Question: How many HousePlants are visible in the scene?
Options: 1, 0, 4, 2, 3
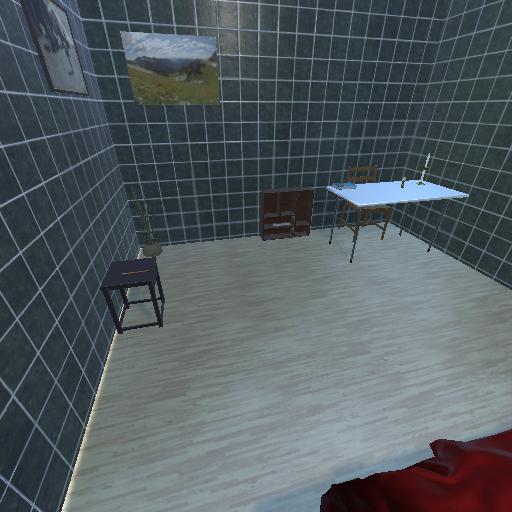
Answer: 1